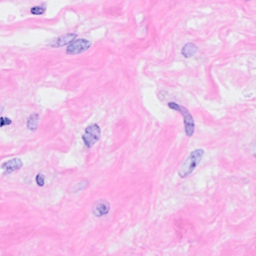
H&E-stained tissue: Breast